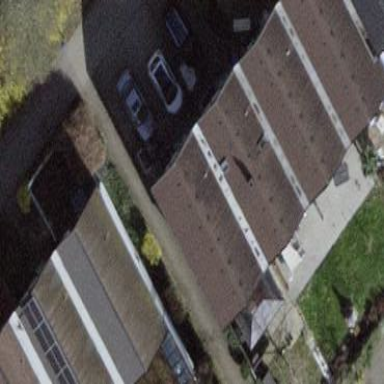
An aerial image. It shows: Terrace building.